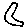
Label: moon